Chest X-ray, PA view. Patient: 26 years old, sex M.
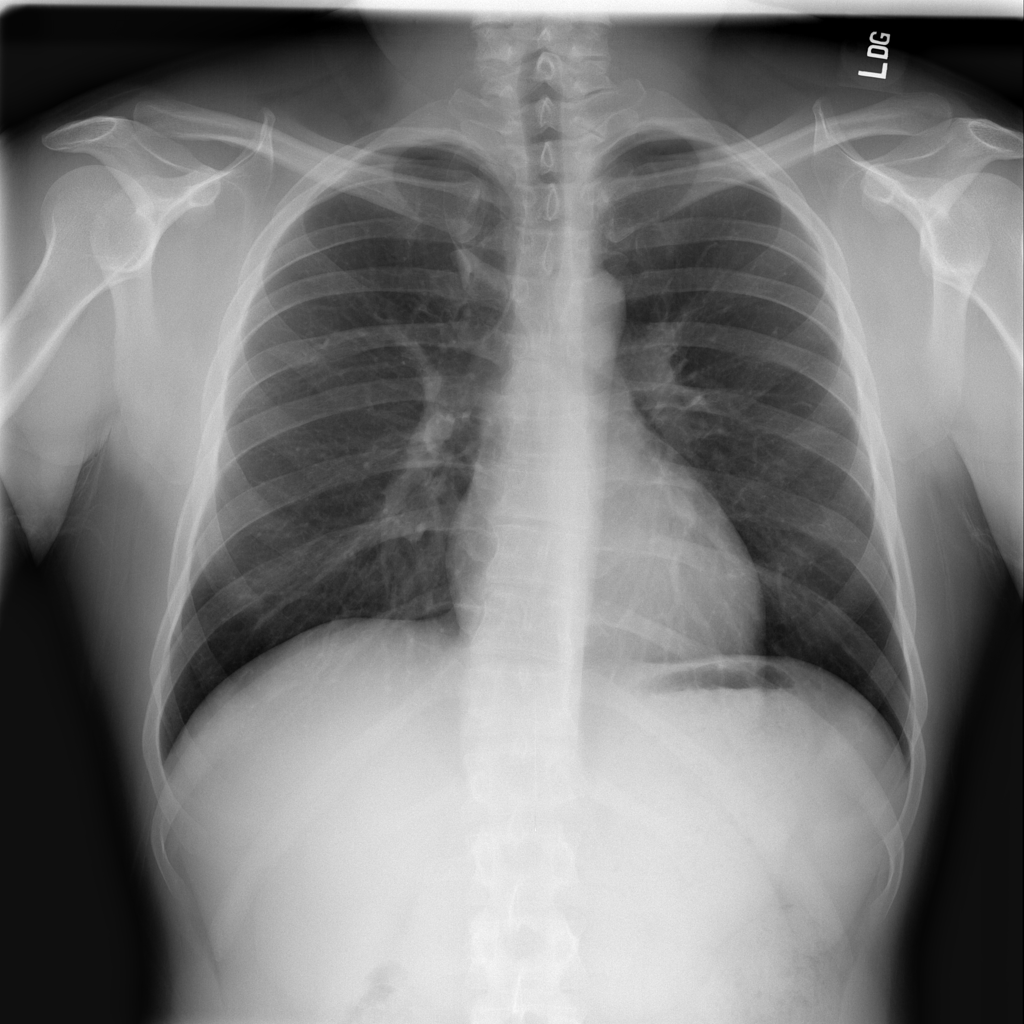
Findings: No Finding